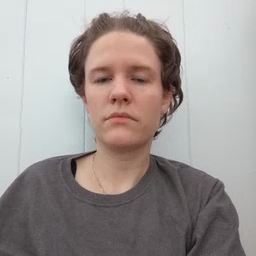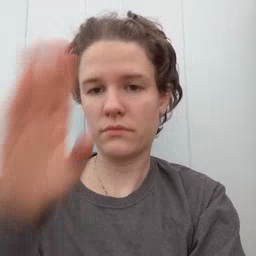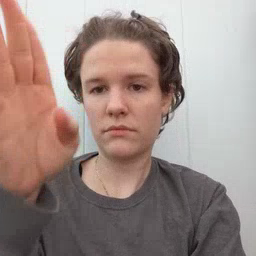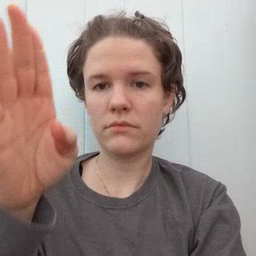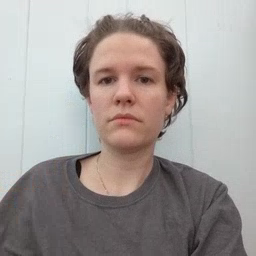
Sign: hello